【题型】填空题　【知识点】解析几何　【难度】easy
设 $P$ 是以 $F$ 为焦点的抛物线 $y^2 = 4x$ 上的动点，$Q$ 是圆 $(x-4)^2 + y^2 = 1$ 上的动点，则 $|PF| + |PQ|$ 的最小值为
【解答】

\noindent \textbf{【答案】} 4

\vspace{0.2cm}

\noindent \textbf{【难度】} 0.85

\vspace{0.2cm}

\noindent \textbf{【知识点】} 抛物线上的点到定点和焦点距离的和、差最值

\vspace{0.2cm}

\noindent \textbf{【分析】} 根据抛物线的定义和圆的性质转化为三点一线即可求出最值.

\vspace{0.2cm}

\noindent \textbf{【详解】} 抛物线的准线为 $x = -1$，设点 $P$ 到准线的距离为 $d$，圆心 $D(4,0)$，圆心到准线的距离为 $m$，则 $m = 5$，

\vspace{0.2cm}

\noindent 则 $|PF| + |PQ| \ge |PF| + |PD| - 1 = d + |PD| - 1 \ge m - 1 = 5 - 1 = 4$，

\vspace{0.2cm}

\noindent 则 $|PF| + |PQ|$ 的最小值为 4.

\vspace{0.2cm}

\noindent 故答案为：4.

\vspace{0.5cm}

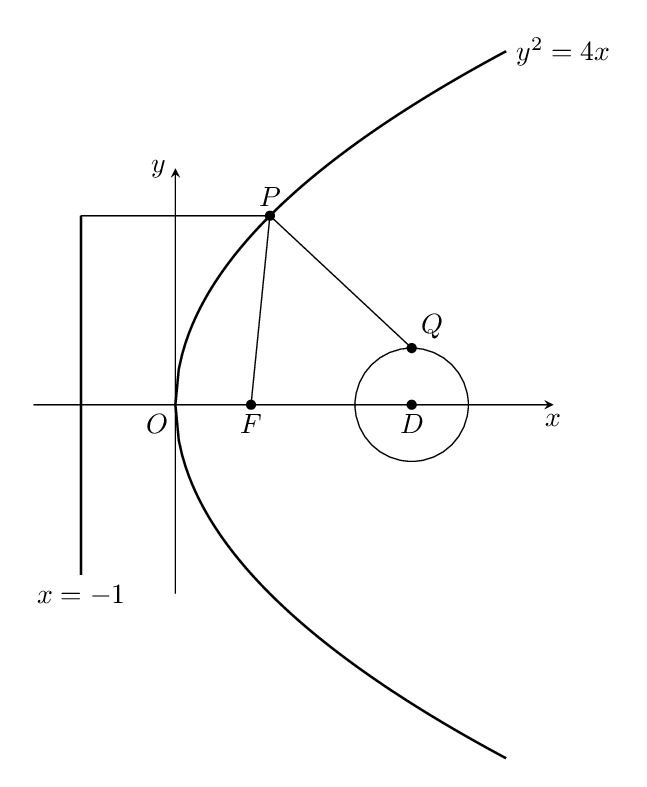